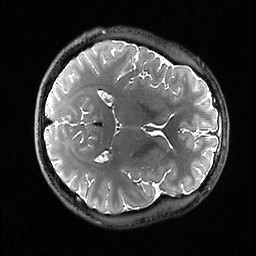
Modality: T2w
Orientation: axial
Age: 31
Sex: male
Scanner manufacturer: ge
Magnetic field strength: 3 T
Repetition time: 3.202 s
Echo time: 0.05874 s